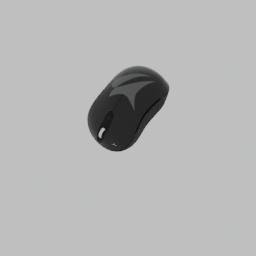
Label: electronics